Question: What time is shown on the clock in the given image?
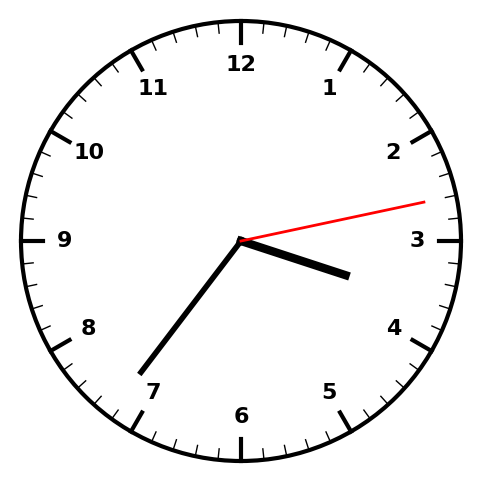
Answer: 03:36:13